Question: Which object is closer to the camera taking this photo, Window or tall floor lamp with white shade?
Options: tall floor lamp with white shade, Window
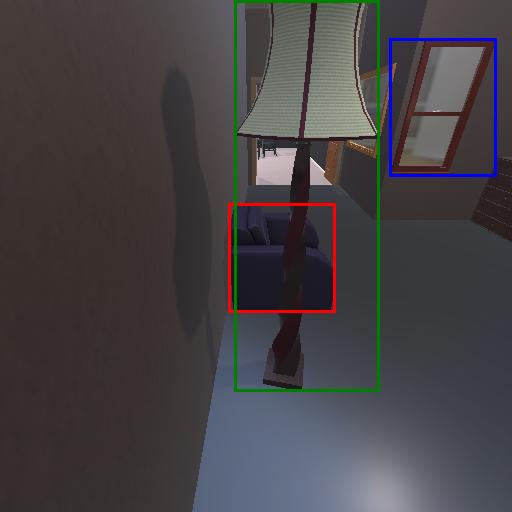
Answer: tall floor lamp with white shade